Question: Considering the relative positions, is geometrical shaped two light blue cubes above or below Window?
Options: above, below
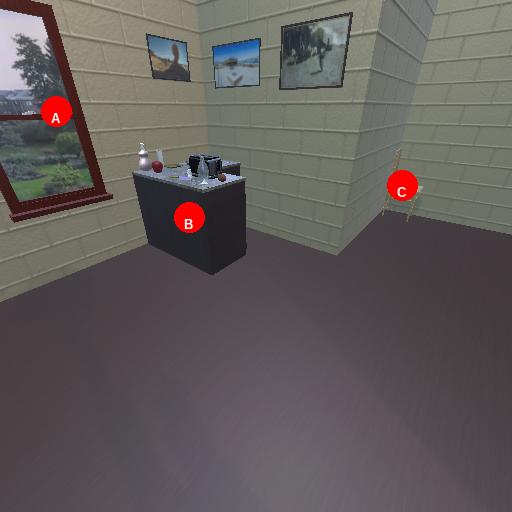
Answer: above